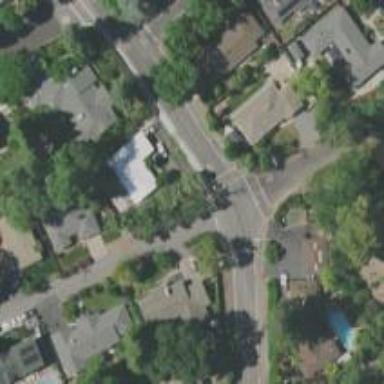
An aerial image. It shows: Marked road crossing.